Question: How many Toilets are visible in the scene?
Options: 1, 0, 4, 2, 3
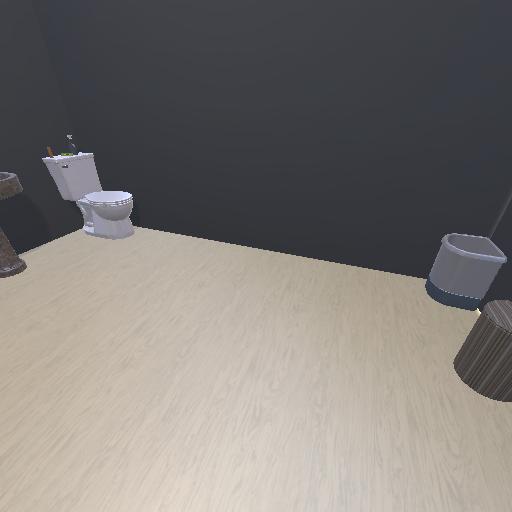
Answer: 1